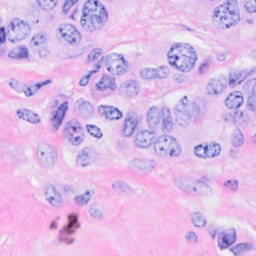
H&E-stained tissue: Breast